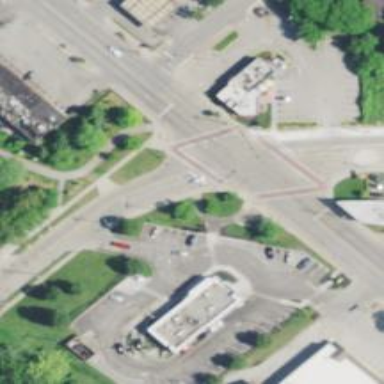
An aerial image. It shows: Crossing with line markings on the road.